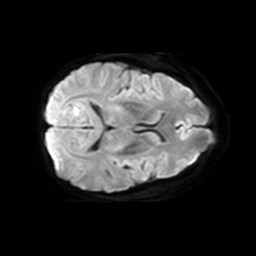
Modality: TRACE
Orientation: axial
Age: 49
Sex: female
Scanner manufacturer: philips
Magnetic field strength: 3 T
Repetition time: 3.076 s
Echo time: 0.076 s